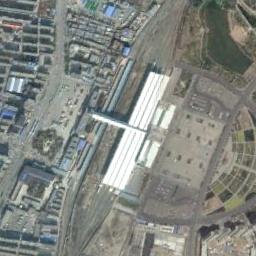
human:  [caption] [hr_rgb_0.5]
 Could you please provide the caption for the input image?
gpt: A well-equipped railway station in a crowded city .

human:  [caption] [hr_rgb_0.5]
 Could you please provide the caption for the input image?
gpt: The railway station has some railways and a white building and a square is next to the railway station .

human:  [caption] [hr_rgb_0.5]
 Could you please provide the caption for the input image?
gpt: The railway station is next to some buildings and grass .

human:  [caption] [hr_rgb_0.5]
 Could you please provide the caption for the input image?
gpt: There are many buildings of different shapes and sizes beside the railway station .

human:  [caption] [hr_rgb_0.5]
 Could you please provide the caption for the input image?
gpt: There are some buildings beside the white railway station .